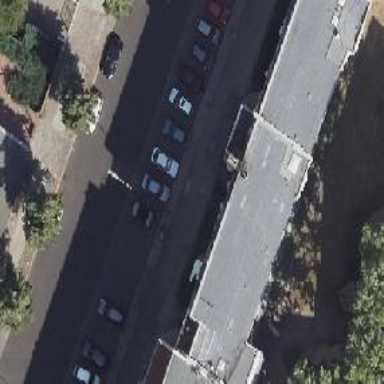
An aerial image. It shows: There is parking obstacle present in the area.